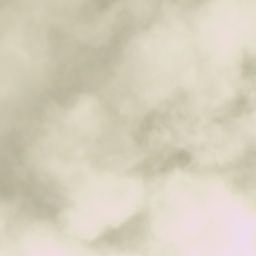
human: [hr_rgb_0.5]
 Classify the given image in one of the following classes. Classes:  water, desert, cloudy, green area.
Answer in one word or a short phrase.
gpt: cloudy